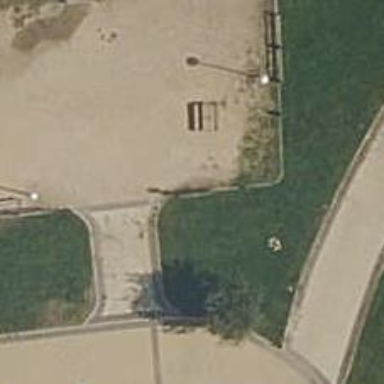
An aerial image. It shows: Brown bench.